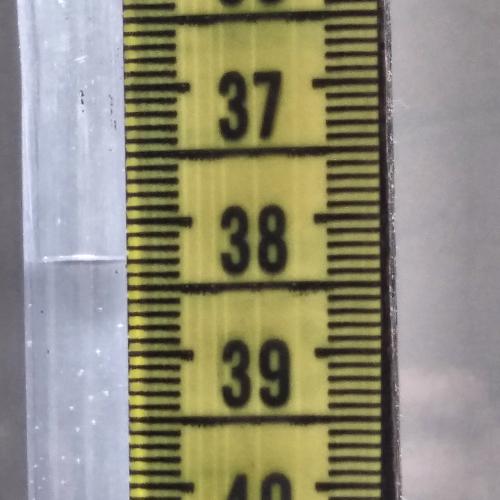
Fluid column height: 38.3 cm